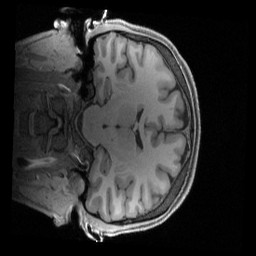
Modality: T1w
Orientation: coronal
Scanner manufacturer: siemens
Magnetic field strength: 3 T
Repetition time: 2.4 s
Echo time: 0.00222 s